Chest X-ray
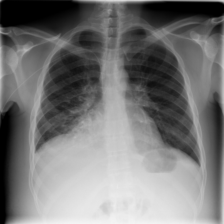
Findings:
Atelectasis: negative
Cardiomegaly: negative
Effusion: negative
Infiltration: positive
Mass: negative
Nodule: negative
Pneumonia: negative
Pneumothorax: negative
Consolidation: negative
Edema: negative
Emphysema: negative
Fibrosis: negative
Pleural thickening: negative
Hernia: negative